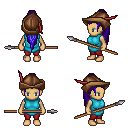
a pixel art fantasy rpg character, female body template, human, tanned skin, teal tunic, red pants, blue extra-long topknot hairstyle, leather cap, spear, four views (front, back, left, right), 2x2 character sprite sheet, small pixel art, hard edges, no anti-aliasing